Field crop: tomato
Growth stage: 2
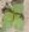
Species: solanum